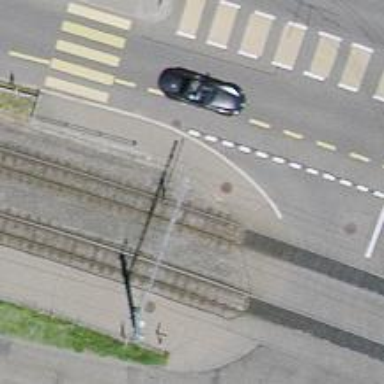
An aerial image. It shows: Tram railway with 1 track and contact lines for electrification.